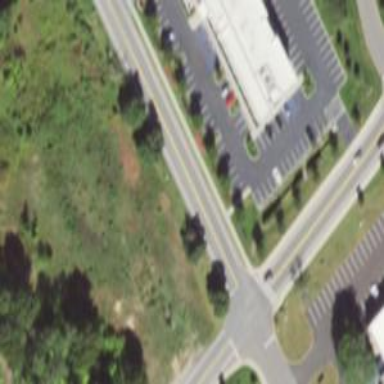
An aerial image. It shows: Parking area with asphalt surface.